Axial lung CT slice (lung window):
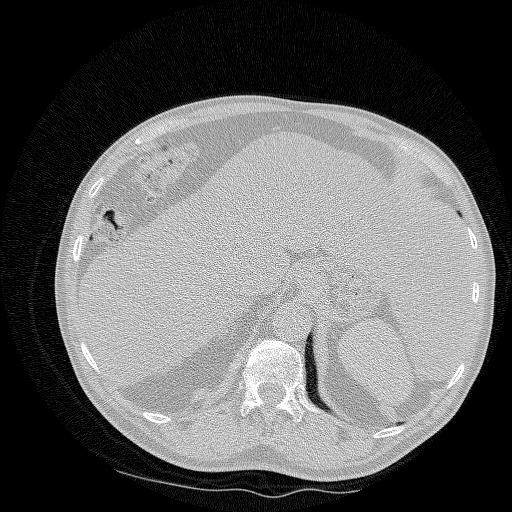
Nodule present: no